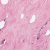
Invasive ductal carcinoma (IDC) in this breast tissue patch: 0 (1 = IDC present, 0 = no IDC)